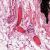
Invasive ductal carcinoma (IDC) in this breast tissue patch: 0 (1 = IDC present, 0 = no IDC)